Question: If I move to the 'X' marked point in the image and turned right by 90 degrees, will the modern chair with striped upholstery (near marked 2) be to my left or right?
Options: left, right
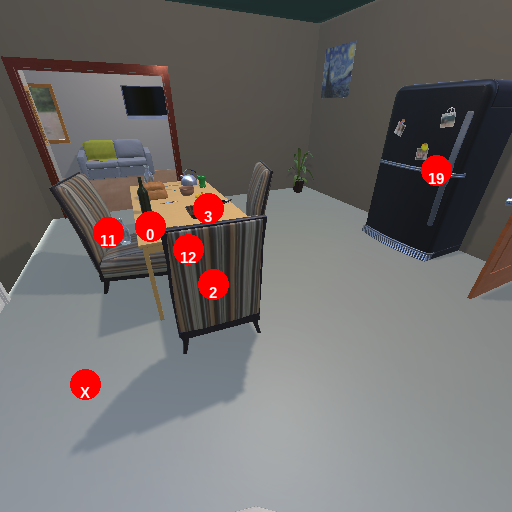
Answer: left